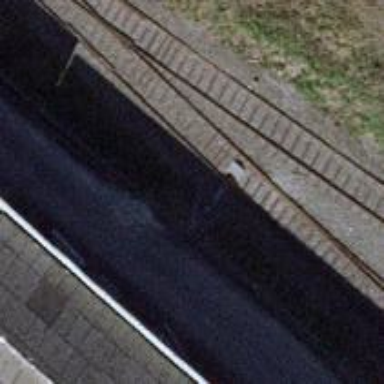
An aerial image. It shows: Railway switch.